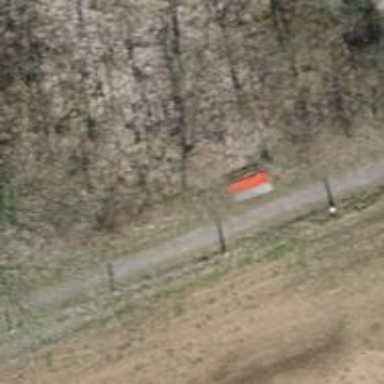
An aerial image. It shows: Red bench.